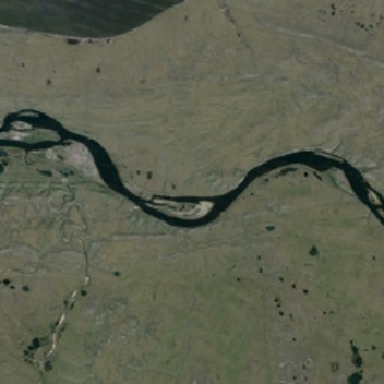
Around the river is empty .